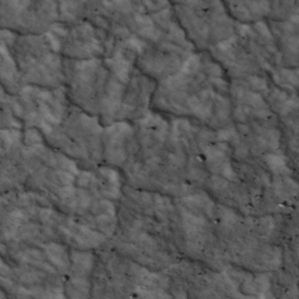
Label: non_frost